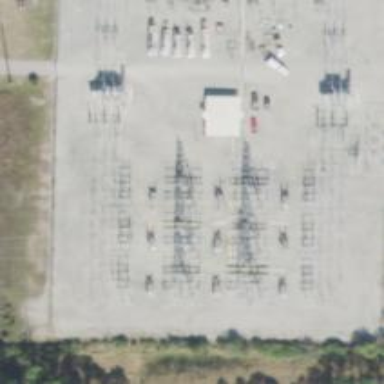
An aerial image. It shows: Lattice structure tower used for power transmission.